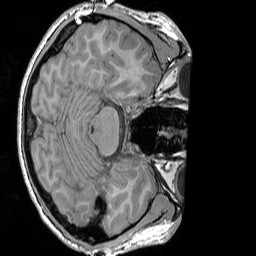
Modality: T1w
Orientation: axial
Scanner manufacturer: siemens
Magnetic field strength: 3 T
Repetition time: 1.83 s
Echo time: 0.00303 s